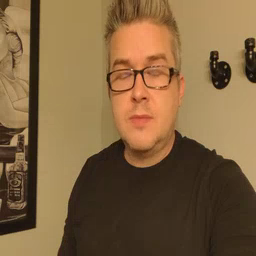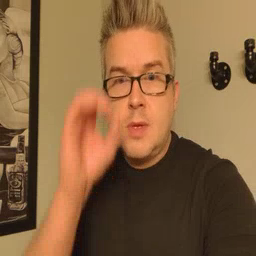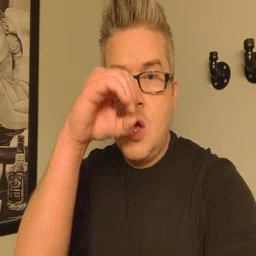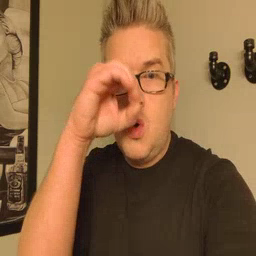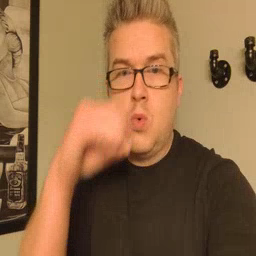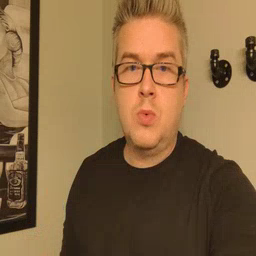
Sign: owl